Field crop: tomato
Growth stage: 2
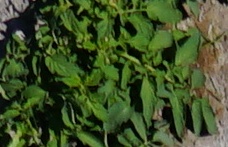
Species: tomato